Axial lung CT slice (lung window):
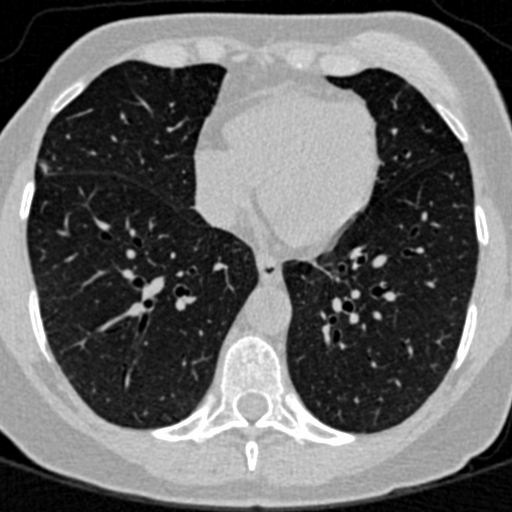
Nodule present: yes
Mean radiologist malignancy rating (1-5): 3